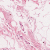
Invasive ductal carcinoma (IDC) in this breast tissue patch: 0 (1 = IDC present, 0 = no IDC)